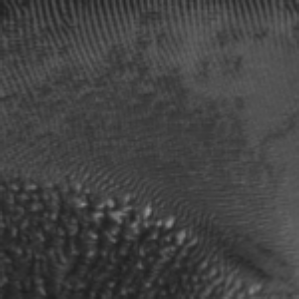
Label: frost